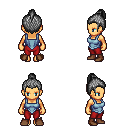
a pixel art fantasy rpg character, female body template, human, tanned skin, blue vest, red pants, gray short topknot hairstyle, brown shoes, four views (front, back, left, right), 2x2 character sprite sheet, small pixel art, hard edges, no anti-aliasing